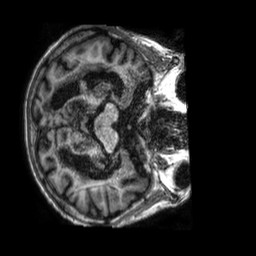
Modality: T1w
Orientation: axial
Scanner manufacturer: philips
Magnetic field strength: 1.5 T
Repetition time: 0.008255 s
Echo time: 0.003788 s